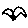
Label: bird